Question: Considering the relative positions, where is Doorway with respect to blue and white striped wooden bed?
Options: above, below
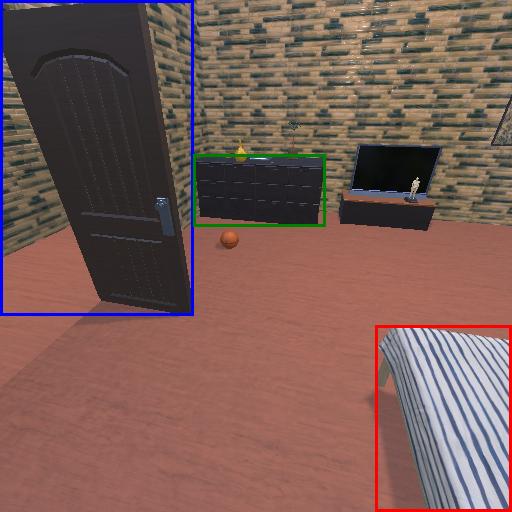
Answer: above